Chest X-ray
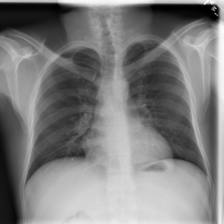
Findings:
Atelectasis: negative
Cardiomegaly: negative
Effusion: negative
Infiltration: negative
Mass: negative
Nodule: negative
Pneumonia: negative
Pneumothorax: negative
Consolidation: negative
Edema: negative
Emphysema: negative
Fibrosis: negative
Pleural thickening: negative
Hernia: negative